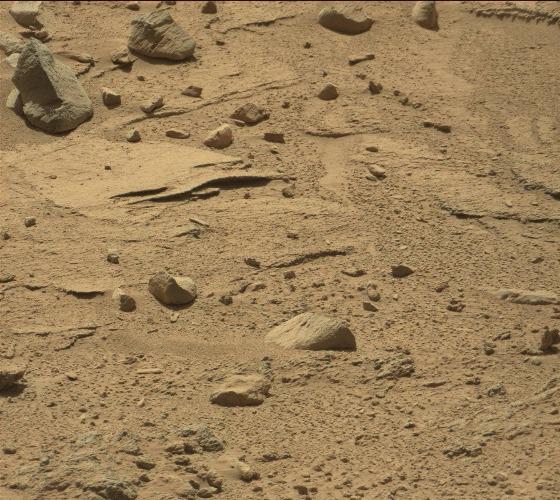
Terrain classes present: Bedrock, Gravel / Sand / Soil, Rock, Shadow